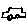
Label: car